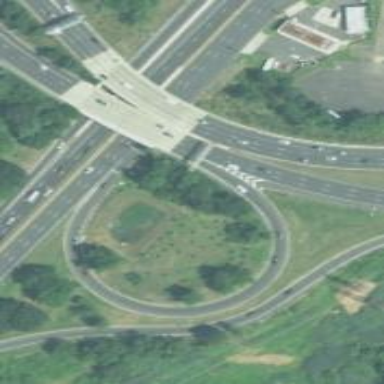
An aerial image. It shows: Junction.